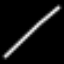
Label: line